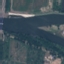
Label: River